Interaction volume radius: 5 \u00c5
Interaction volume height: 15 \u00c5
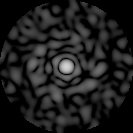
Disorder parameter: 0.8908